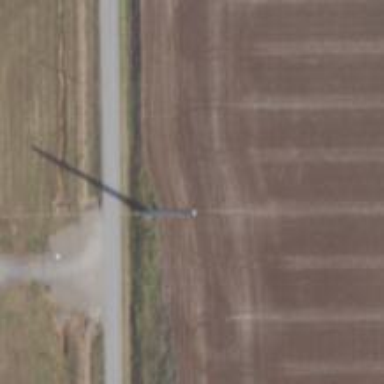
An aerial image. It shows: Power tower.